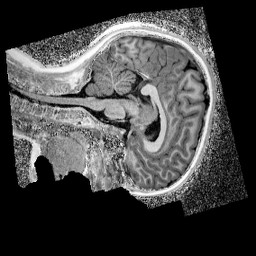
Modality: UNIT1_denoised
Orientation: sagittal
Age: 11
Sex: female
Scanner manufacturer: siemens
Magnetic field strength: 3 T
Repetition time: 4 s
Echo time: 0.00299 s